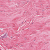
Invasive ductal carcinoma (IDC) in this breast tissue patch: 0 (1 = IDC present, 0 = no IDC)